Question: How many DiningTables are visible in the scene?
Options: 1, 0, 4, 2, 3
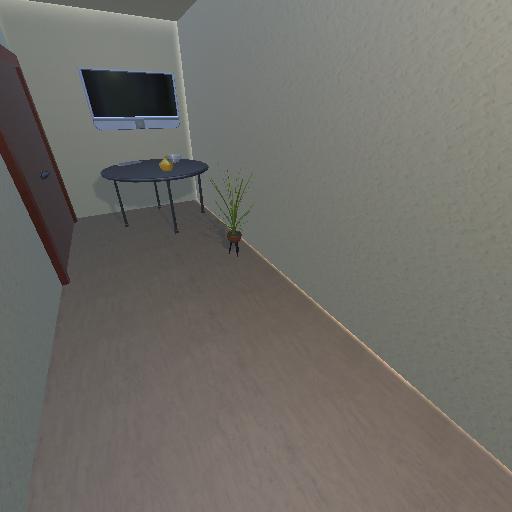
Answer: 1